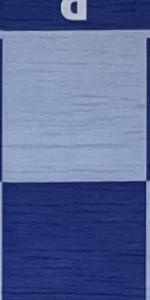
Label: Empty